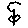
Label: flower